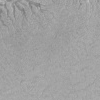
Atmospheric dust classification: not_dusty